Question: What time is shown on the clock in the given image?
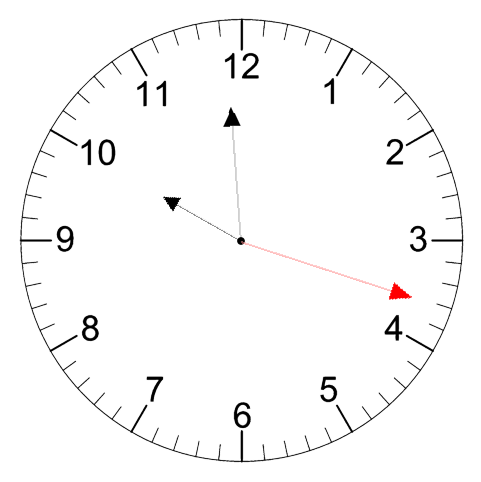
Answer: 09:59:18